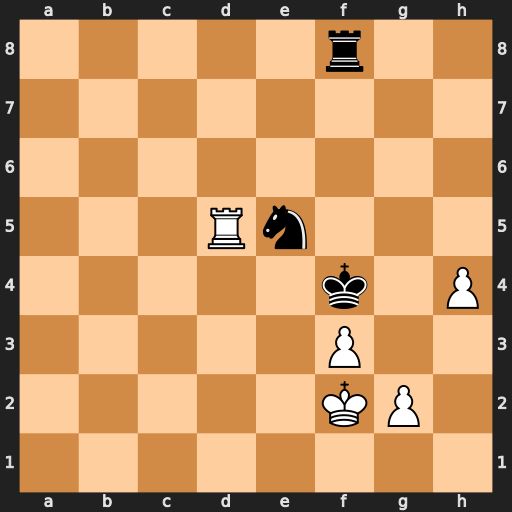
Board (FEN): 5r2/8/8/3Rn3/5k1P/5P2/5KP1/8
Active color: w
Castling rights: -
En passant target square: -
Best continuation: g3+ Kf5 f4 Kg4 Rxe5